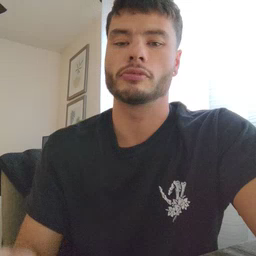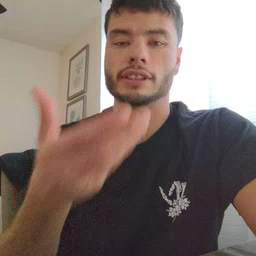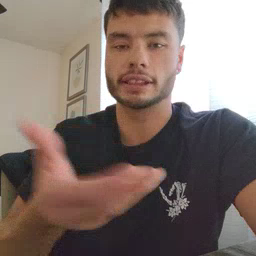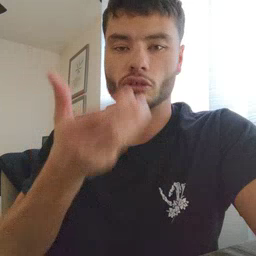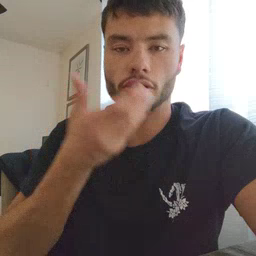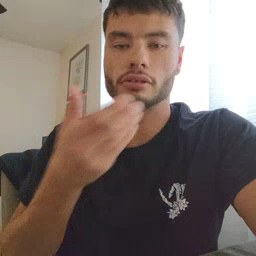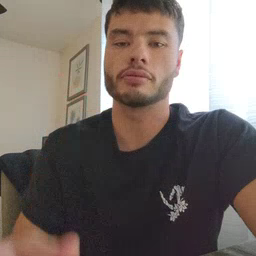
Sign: cereal